Question: Let us say I got two images and stitch them together.
Now, how could we use a 2-Band Blending on this?
Or other simple blending approach, I got limited time. Any help would be appreciated.

What I am using now is straight forward and not consider a Blending Approach:
'''
merge_output = output1 .* 0.5 + output2 .* 0.5;
figure, imshow( merge_output, 'XData', xdata , 'YData', ydata ), axis on, impixelinfo;
'''
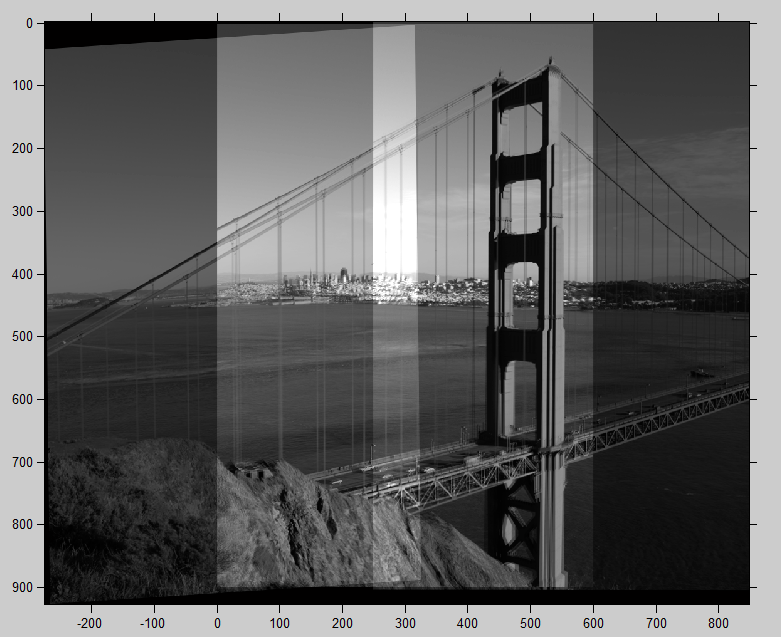
Answer: The simplified solution I found:

1. Merge
2. Separate high and low frequency channels
3. Smooth them respectively
Acknowledgement: Adobe®️ Data-set.